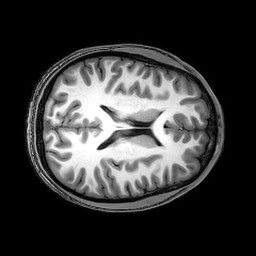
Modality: T1w
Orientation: axial
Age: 22
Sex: male
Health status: healthy
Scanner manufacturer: philips
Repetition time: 0.008278 s
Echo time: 0.00379 s